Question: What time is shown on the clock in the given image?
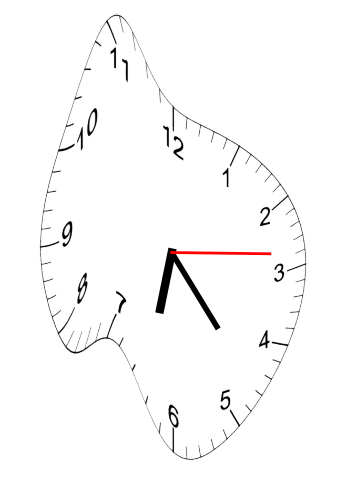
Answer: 06:23:14